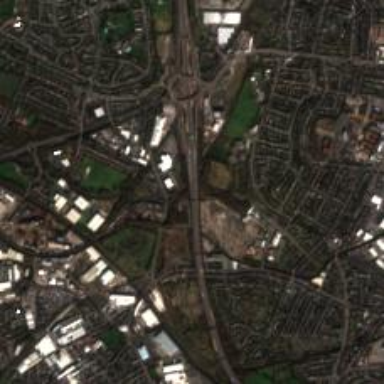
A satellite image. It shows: Motorway junction.